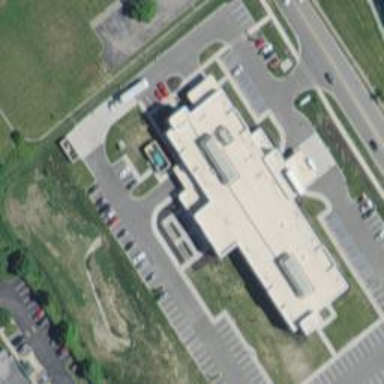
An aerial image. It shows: Hospital.